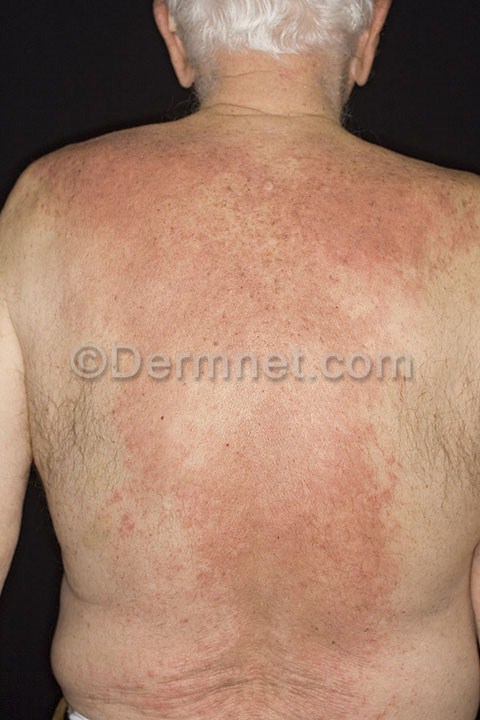
Disease: Eczema Photos